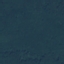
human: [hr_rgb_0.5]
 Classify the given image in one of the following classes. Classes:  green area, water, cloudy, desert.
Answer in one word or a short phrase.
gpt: green area